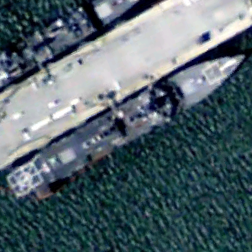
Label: destroyer